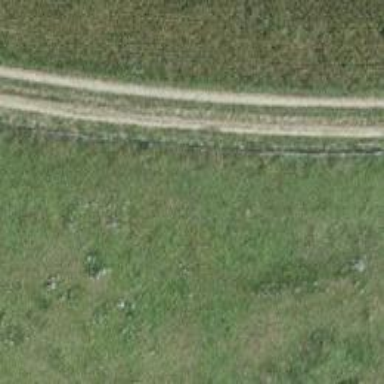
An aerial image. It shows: Track with compacted grade 4 surface.